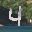
Label: 4